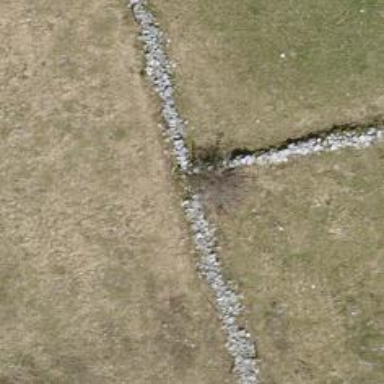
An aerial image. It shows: Wall made of dry stone.